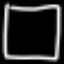
Label: square